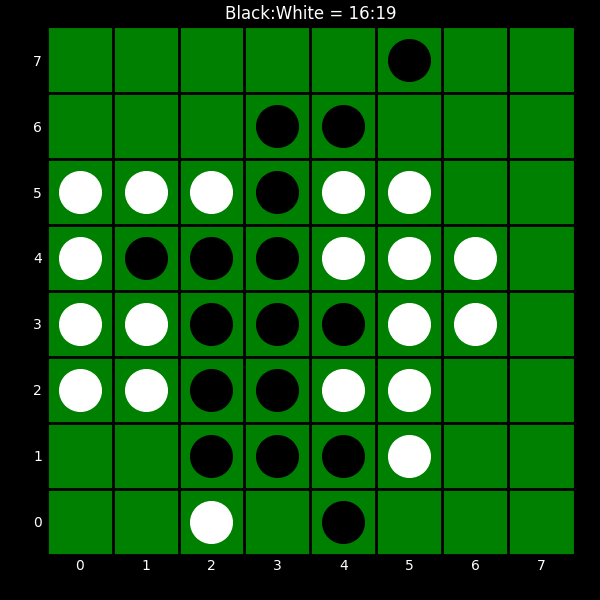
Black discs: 16
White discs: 19